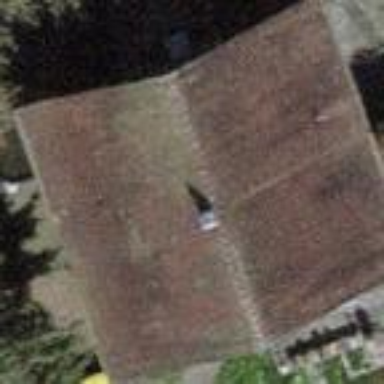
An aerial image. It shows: Building with tile roof.